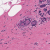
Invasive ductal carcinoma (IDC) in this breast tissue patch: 0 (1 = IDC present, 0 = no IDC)